Question: I'm using MathJax in my wordpress blog, but I'm getting some weird stuff:

The code I used was '$0.\overline{9} = 1$'. Is something I did wrong or just a bug from MathJax?
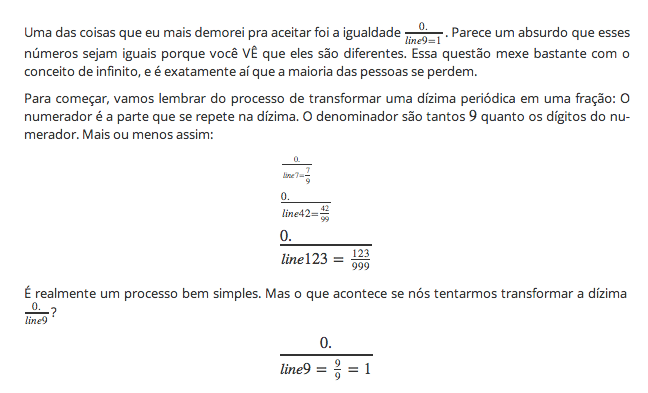
Answer: I'm using Hyphenator and sometimes it tries to hyphenize the tex code before it can be rendered by MathJax. Including the following code in mathjax configuration solves the problem.
'''
MathJax.Hub.Register.StartupHook("TeX Jax Ready",function () {
MathJax.InputJax.TeX.prefilterHooks.Add(function (data) {
data.math = data.math.replace(//g,"");
});
});
'''
The code tells to mathjax to ignore the hyphen character.